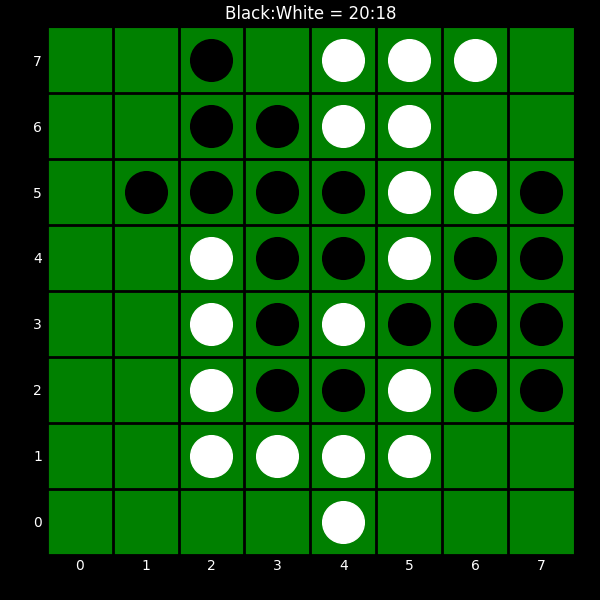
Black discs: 20
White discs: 18